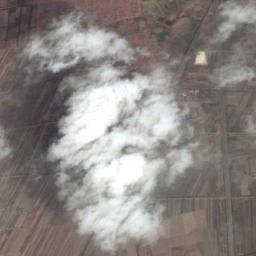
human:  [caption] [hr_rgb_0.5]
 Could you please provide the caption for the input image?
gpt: The white cloud is above bare farmland .

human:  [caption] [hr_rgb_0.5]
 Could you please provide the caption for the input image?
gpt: A large flock of clouds were lying on the brown fields .

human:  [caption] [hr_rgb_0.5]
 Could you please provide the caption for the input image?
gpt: The cumulus clouds are located above the khaki farmland .

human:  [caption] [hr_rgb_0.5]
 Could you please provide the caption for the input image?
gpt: A large cloud of white clouds floated over the farmland .

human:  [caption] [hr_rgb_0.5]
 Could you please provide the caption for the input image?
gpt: A few pieces of white clouds above a brown land .